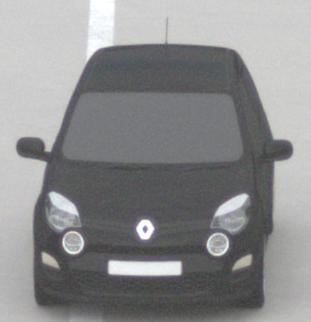
Make: Renault
Model: Twingo 1.2 LEV 16V 75
Detailed model: Twingo (II)
Model produced from: 2012/01
Model produced until: 2014/07
Doors: 3
Color: black
Road condition: dry road
Daytime: midday
Contrast: low contrast